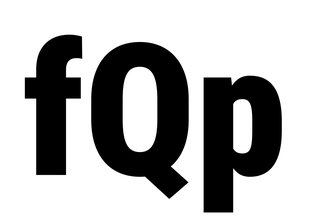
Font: Roboto_Condensed_Black